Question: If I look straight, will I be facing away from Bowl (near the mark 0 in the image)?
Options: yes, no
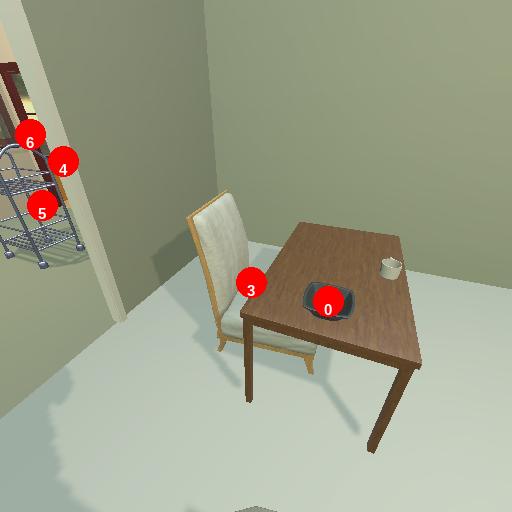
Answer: yes